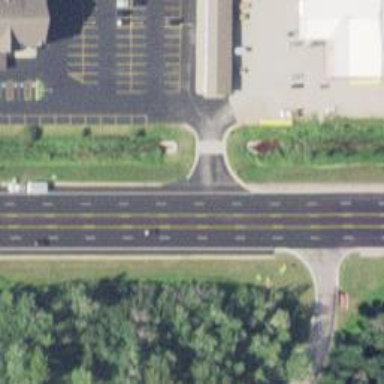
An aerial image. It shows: Asphalt road designated as trunk highway.